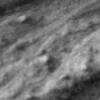
Label: no_change